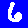
Digit: 6